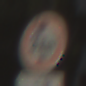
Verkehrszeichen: TatsaechlicheHoehe
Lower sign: RichtungsangabeDurchPfeile5
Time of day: MorningAfternoon
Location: Outdoor (Urban)
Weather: PartlyCloudy
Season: NotSpecified
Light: Natural